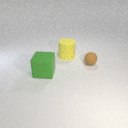
large yellow rubber cylinder behind large green rubber cube